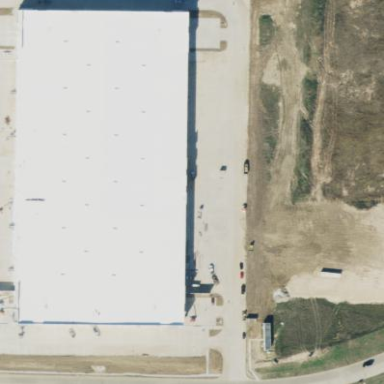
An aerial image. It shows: Warehouse building used as post depot.